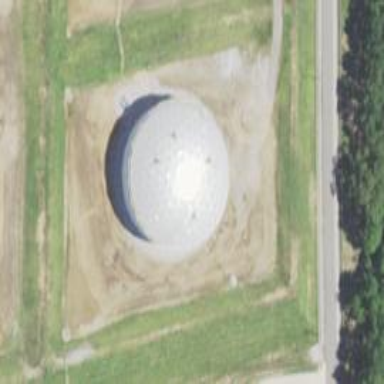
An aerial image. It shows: Storage tank that is man-made.